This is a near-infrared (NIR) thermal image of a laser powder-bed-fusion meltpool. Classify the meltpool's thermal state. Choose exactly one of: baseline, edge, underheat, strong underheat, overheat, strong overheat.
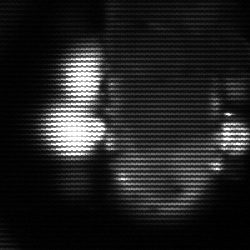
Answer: strong underheat